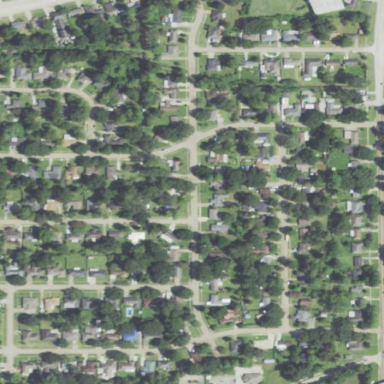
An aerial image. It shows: This residential area consists of single-family homes.